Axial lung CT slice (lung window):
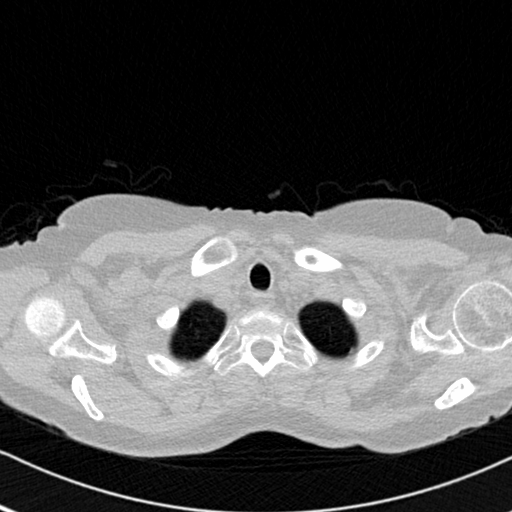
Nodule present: no